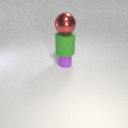
small purple rubber cylinder below large red metal sphere